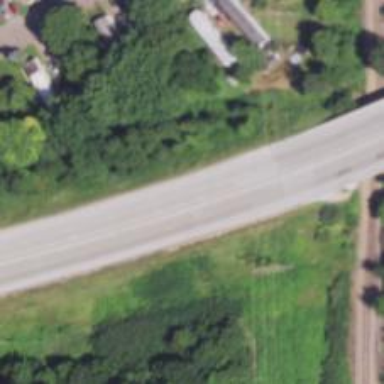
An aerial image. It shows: Asphalt road designated as trunk highway.